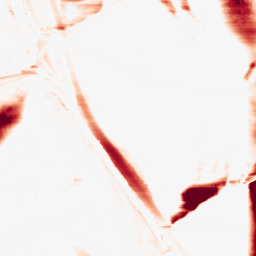
Category: morphological
Decomposition family: morphological_rect
Decomposition parameters: operation: opening
width: 50
height: 3
Upsampling method: bilinear
Upsampling parameters: scale: 4
Upsampling scale: 4